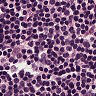
Metastatic tissue present: no